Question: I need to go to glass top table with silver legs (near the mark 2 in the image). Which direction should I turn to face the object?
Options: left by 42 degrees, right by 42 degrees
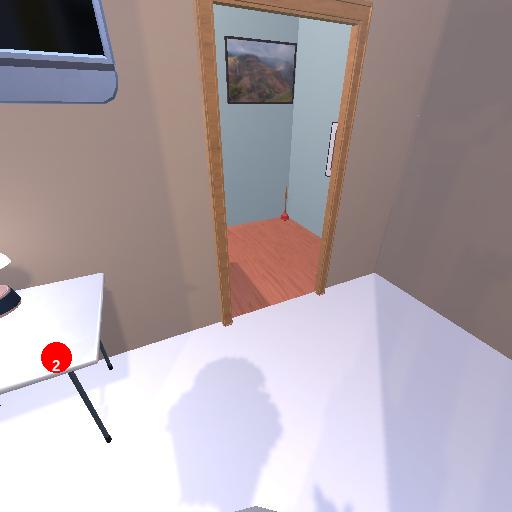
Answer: left by 42 degrees